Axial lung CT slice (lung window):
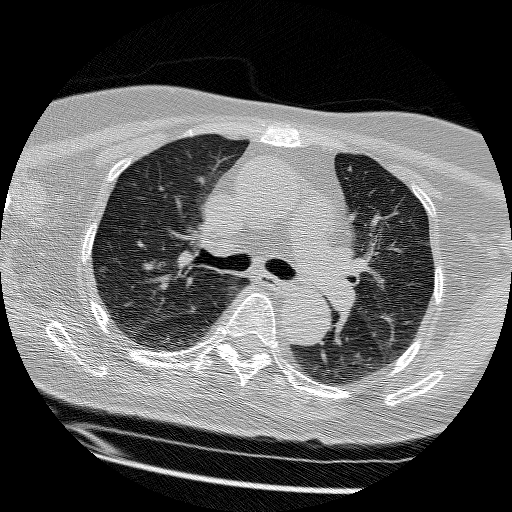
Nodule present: yes
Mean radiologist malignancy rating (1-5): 2